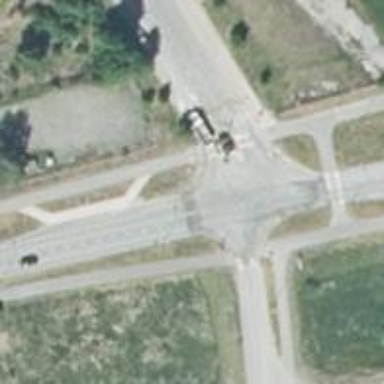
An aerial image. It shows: Uncontrolled crossing with pedestrian island.